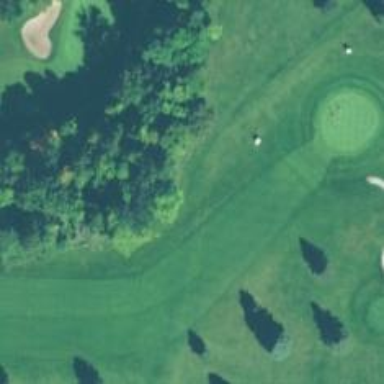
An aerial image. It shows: Golf hole.